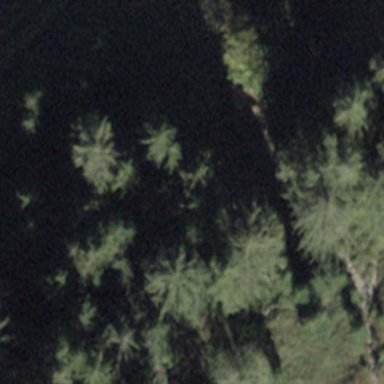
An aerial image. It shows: Forest area.